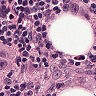
Metastatic tissue present: yes